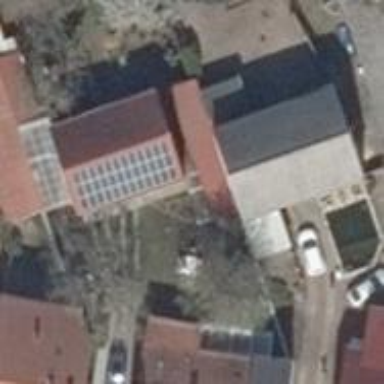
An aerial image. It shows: Solar photovoltaic panel generator on the roof of building.